Field crop: maize
Growth stage: 2
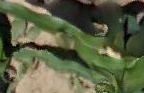
Species: maize